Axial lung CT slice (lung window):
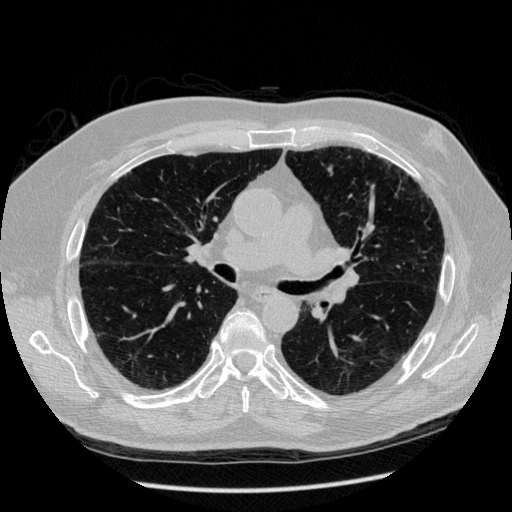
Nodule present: no